Question: I am trying to solve this <URL> file I can't link to my bower_components folder.
While trying to come up with a solution, I heard of <URL> But the docs seem a little vague. So what is gulp-bower used for? Could this help me?
Anyone run into my problem? Is my gulp file too verbose...
Just as a FYI I set up a components folder which houses index, scss, images and js and I use gulp to stream to a DEV or PROD depending on the situation. But alas I think that maybe the problem...

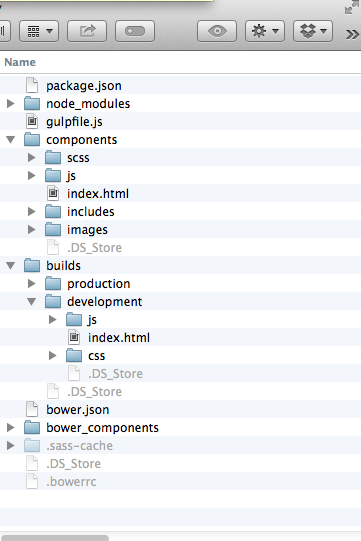
Answer: You can't refer to scripts that are out on top of serving directory of your web server.
You could however link to it, if you're on linux, that would be a 'ln -s'.
But, there's a better way. Add '.bowerrc' to where you install your bower components from, and add this to it:
'''
{
"directory": "folder/in/a/serving/directory"
}
'''